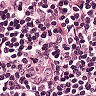
Metastatic tissue present: no